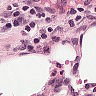
Metastatic tissue present: no